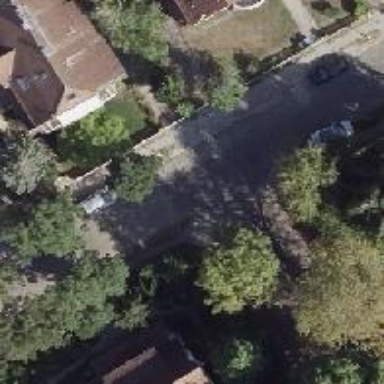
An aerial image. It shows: Residential road with sidewalks on both sides.